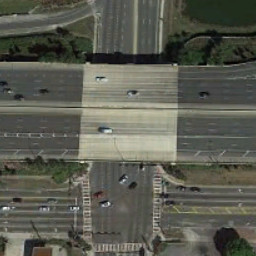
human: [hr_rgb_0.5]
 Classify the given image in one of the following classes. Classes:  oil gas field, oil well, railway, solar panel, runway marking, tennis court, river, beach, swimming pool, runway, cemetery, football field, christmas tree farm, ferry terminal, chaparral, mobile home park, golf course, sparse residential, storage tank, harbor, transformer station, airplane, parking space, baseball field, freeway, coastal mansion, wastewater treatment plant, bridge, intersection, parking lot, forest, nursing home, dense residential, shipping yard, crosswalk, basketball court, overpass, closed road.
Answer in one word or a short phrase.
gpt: overpass